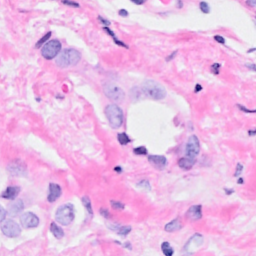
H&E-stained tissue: Breast